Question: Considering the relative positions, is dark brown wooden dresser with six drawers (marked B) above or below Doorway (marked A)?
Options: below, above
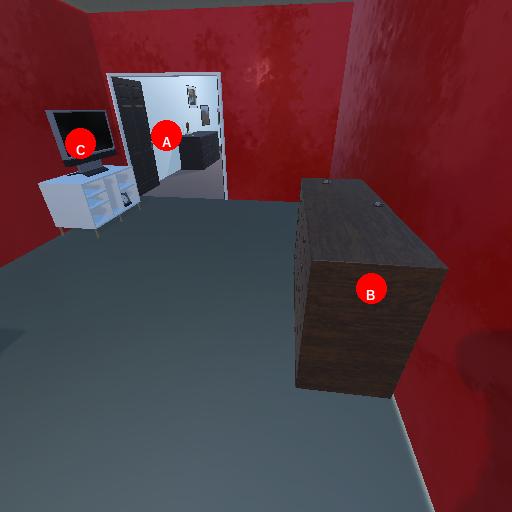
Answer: below